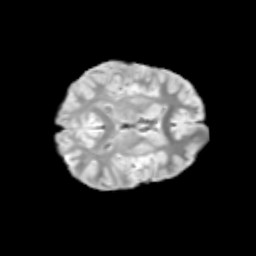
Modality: T2w
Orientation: axial
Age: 11
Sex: male
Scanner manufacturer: siemens
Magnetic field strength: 3 T
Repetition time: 3.8 s
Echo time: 0.07 s